Question: I have a small "interactive slideshow" on my About page, in which the user can click 1 of 5 buttons, and see the resulting "slide". Each "slide" is a '<section>' element, with varying content inside. When the page loads, the first button ("About Me"), should be red. Here are the other requirements:
- - - - - -

I have the '.click()' event working perfectly, but I cannot seem to get the '.hover()' effect to work simultaneously. When I have the two effects running, the 'hover' effect overrides the 'click' effect. As soon as my mouse leaves the button , the background changes to 'dodgerblue', even though it should remain 'indianred' (I think this is because of the 'mouseoff' part of the hover event).
I have looked at similar questions, but cannot find one that answers my current questions.
Any suggestions?
'''
var aryButtons = $('.button');
$(aryButtons[0]).css('background-color', 'indianred');
// IMPORTANT - If you comment this section out, the hover effect disappears, but the click function works. However, I need to have both working at once, so that when a button is clicked, it will stay indian red even when the user leaves the element. In addition, they need to be able to hover over other elements again.
$(aryButtons).hover(function () {
$(this).css('background-color', 'indianred');
}, function () {
$(this).css('background-color', 'dodgerblue');
});
$(aryButtons).click(function () {
$.each(aryButtons, function () {
$(this).css('background-color', 'dodgerblue');
});
$(this).css('background-color', 'indianred');
});
'''
'''
<section class="button"></section>
<section class="button"></section>
<section class="button"></section>
'''
'''
.button {
display: inline-block;
height: 50px;
width: 50px;
margin-right: 10px;
background-color: dodgerblue;
border: 1px solid black;
}
'''
Here is a jsFiddle: <URL>
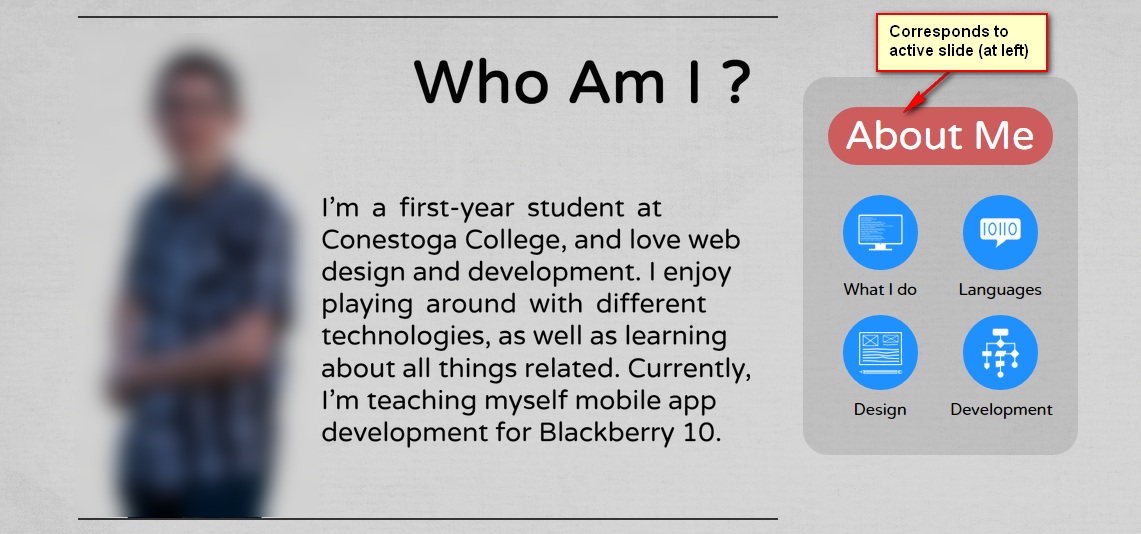
Answer: # Example Fiddle
You're using the wrong tool.
CSS is much better suited to this task. All the jQuery needs to do is flip the class.
'''
.button.clicked {
background-color: indianred;
}
.button.clicked:hover {
background-color: dodgerblue;
}
.button:hover {
background-color: indianred;
}
'''
'''
aryButtons.on('click', function() {
$(this).toggleClass('clicked');
});
'''
Note: You don't need to re-wrap everything in '$(...)' whenever you want to use jQuery with it. Your declaration of '$('.buttons')' for 'aryButtons' will persist as a jQuery object. That's why we got rid of that. You should be using the '.on' function for event binding as it allows you to toggle events being tracked on an element. Anything that ends up in an event binding call to jQuery needs to be a 'function', so we wrapped the '$(this).toggleClass()' call in an anonymous function. That should solve all the issues with your code.
# Update:
So, after additional requirements, here's the updated fiddle:
<URL>
Again, fairly straightforward:
'''
aryButtons.on('click', function() {
$(this).toggleClass('clicked').siblings().removeClass('clicked');
});
'''
'''
.button.clicked,
.button.clicked.waiting:hover
{
background-color: indianred;
}
.button:hover {
background-color: indianred;
}
'''
I hope that helps.